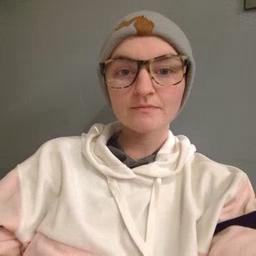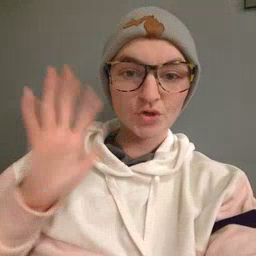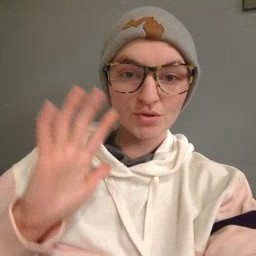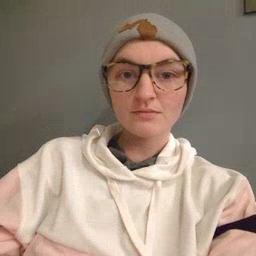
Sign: finish